Question: This program uses the ArrayList class, and I get an Exception while running, what is the problem? I couldn't find any logical problem!
'''
public static ArrayList<Double> differenceArray(ArrayList<Double> a, double avg) {
ArrayList<Double> temp = new ArrayList<>(a.size());
for (int i = 0; i < a.size(); i++) {
temp.set(i, avg - a.get(i));
}
return temp;
}
public static void showScoresDiff(ArrayList<Double> a) {
fillArray(a);
double avg = computeAvg(a);
double diff;
for (int i = 0; i < a.size(); i++) {
diff = avg - a.get(i);
System.out.println("the diffrence between the avarege " + avg + " and the element " + a.get(i) + " is " + Math.abs(diff));
}
System.out.println("
");
ArrayList<Double> newArray = differenceArray(a, avg);
for (int i = 0; i < a.size(); i++) {
System.out.println("The " + (i + 1) + "th " + "element of the difference array is: " + newArray.get(i));
}
}
'''
{
and here is the output:

> Blockquote
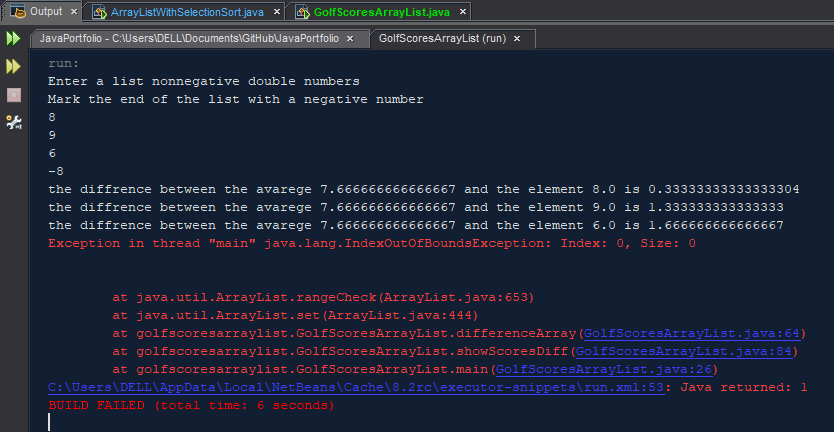
Answer: The problem is there in the following lines:
'''
ArrayList<Double> temp = new ArrayList<>(a.size());
for (int i = 0; i < a.size(); i++) {
temp.set(i, avg - a.get(i));
'''
The statement, 'ArrayList<Double> temp = new ArrayList<>(a.size())' does not initialize 'temp' with as many elements as 'a.size()' i.e. the size of 'temp' is still '0' after this statement is executed.
Given below is the <URL>':
> Constructs an empty list with the specified initial capacity.
Since the size of 'temp' is '0', the statement, 'temp.set(i, avg - a.get(i))' will throw 'IndexOutOfBoundsException'.
If you want 'temp' to be initialized with the elements of 'a', you can do it as follows:
'''
ArrayList<Double> temp = new ArrayList<>(a);
'''
Now, you can set the elements up to the index, 'a.size() - 1'.
--OR--
If you simply want to add something to 'temp', you can use <URL>'.